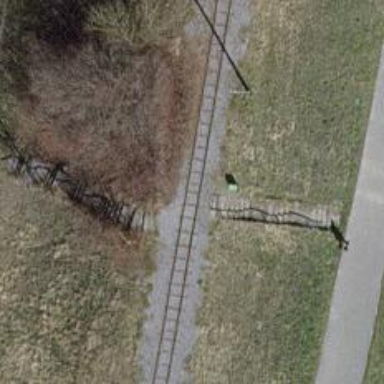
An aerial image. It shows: Crossing for the railway.